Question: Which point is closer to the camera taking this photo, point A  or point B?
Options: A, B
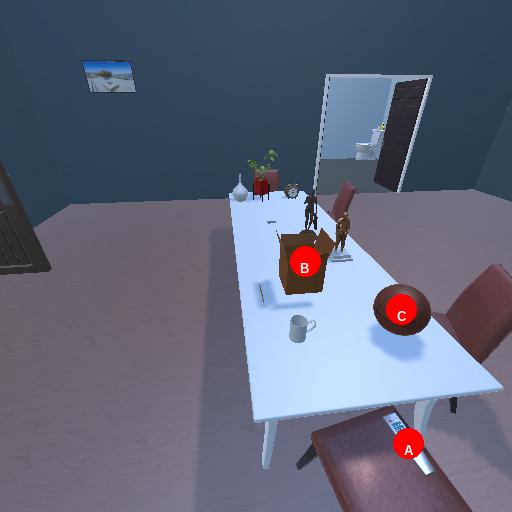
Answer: A